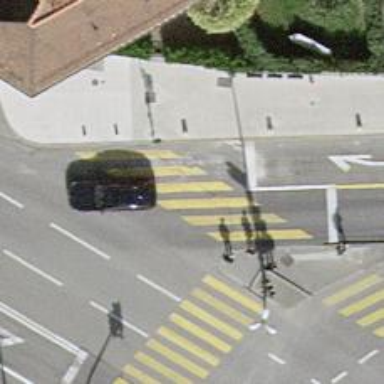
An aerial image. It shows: Road crossing with traffic signals.